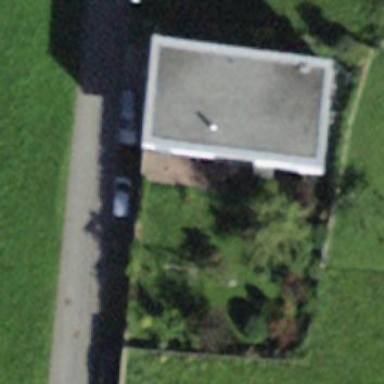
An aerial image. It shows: House with flat roof.